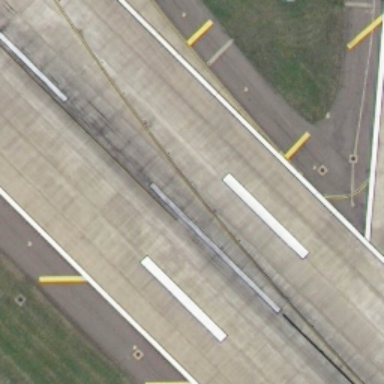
It is a straight runway with some mark lines on it .